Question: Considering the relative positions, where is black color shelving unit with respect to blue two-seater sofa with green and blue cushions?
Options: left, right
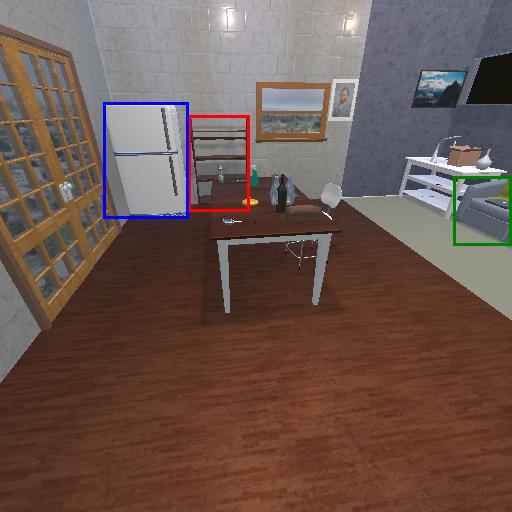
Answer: left